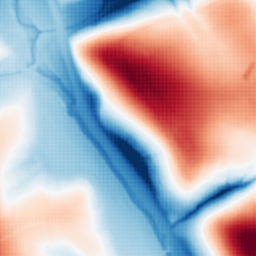
Category: multiscale
Decomposition family: dog
Decomposition parameters: sigma_low: 1
sigma_high: 50
Upsampling method: sinc_blackman
Upsampling parameters: scale: 2
kernel_size: 4
Upsampling scale: 2